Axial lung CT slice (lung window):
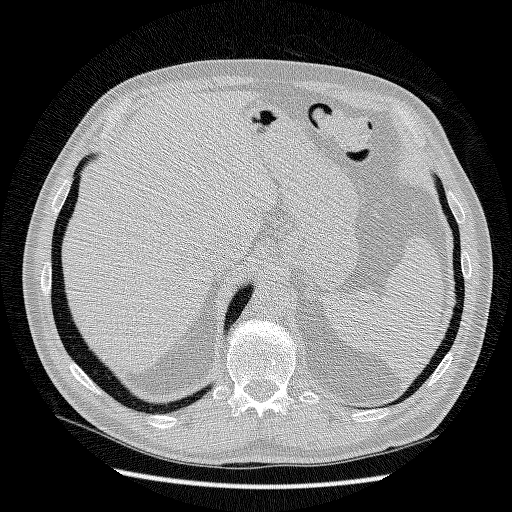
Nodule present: no